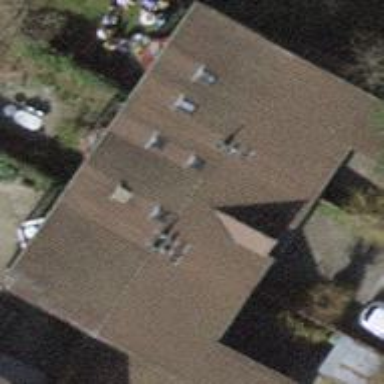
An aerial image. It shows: Terrace-style building with gabled roof.